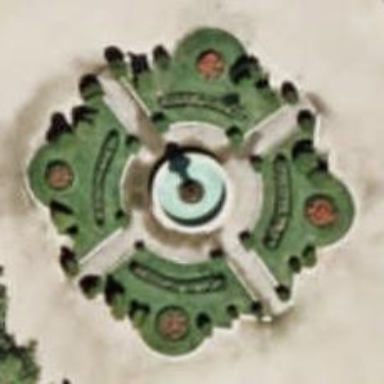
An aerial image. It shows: Fountain.